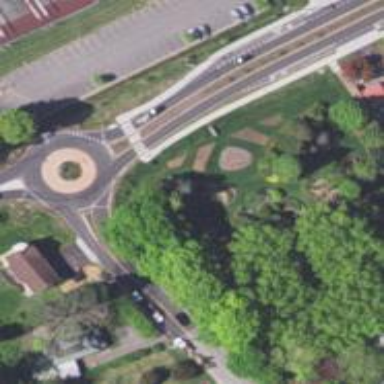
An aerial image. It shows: Footway located on traffic island.